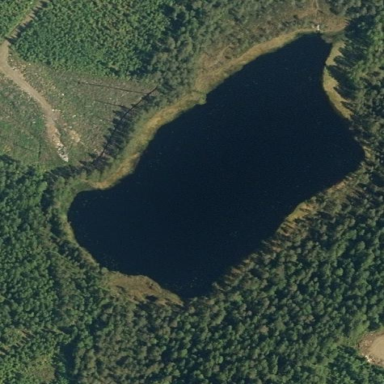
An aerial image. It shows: Lake with natural water.